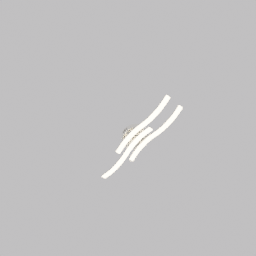
Label: lighting